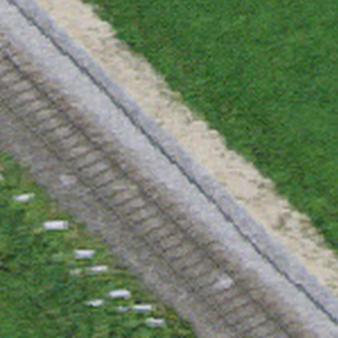
Label: other